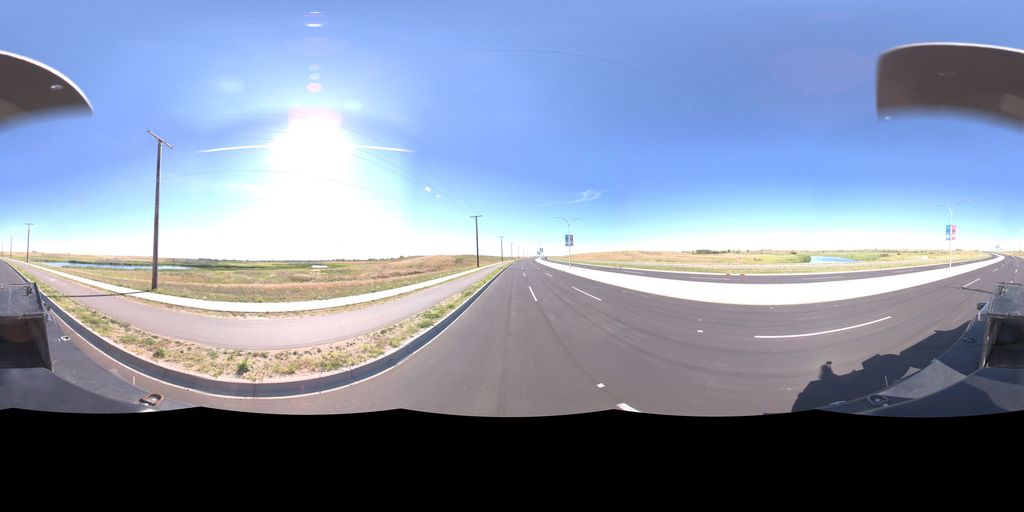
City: saskatoon